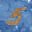
Label: 5